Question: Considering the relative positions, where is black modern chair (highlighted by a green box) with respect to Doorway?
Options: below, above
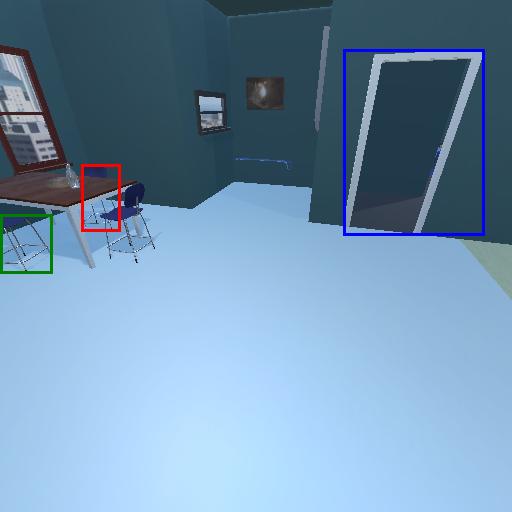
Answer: below